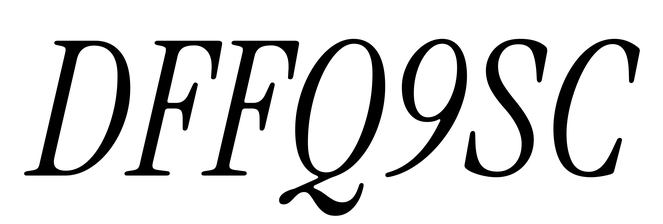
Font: InstrumentSerif-Italic